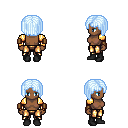
a pixel art fantasy rpg character, female body template, human, dark skin, gold arm armor, gold greaves, white cyan pageboy hairstyle, leather bracers, black shoes, four views (front, back, left, right), 2x2 character sprite sheet, small pixel art, hard edges, no anti-aliasing